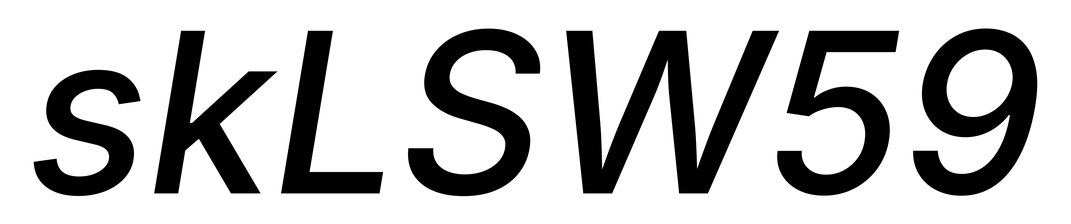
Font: Inter-Italic_Medium_Italic